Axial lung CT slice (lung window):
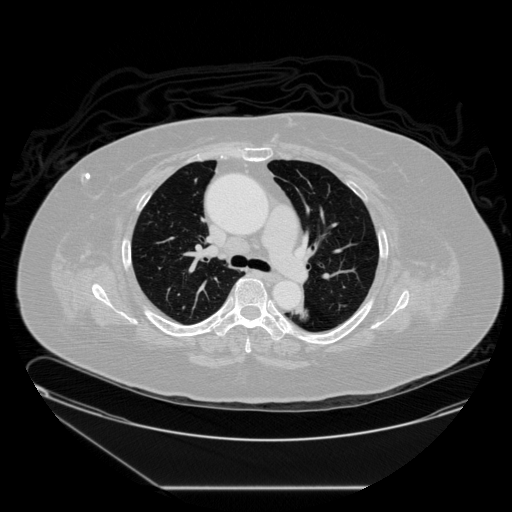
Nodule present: yes
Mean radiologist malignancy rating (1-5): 3.5